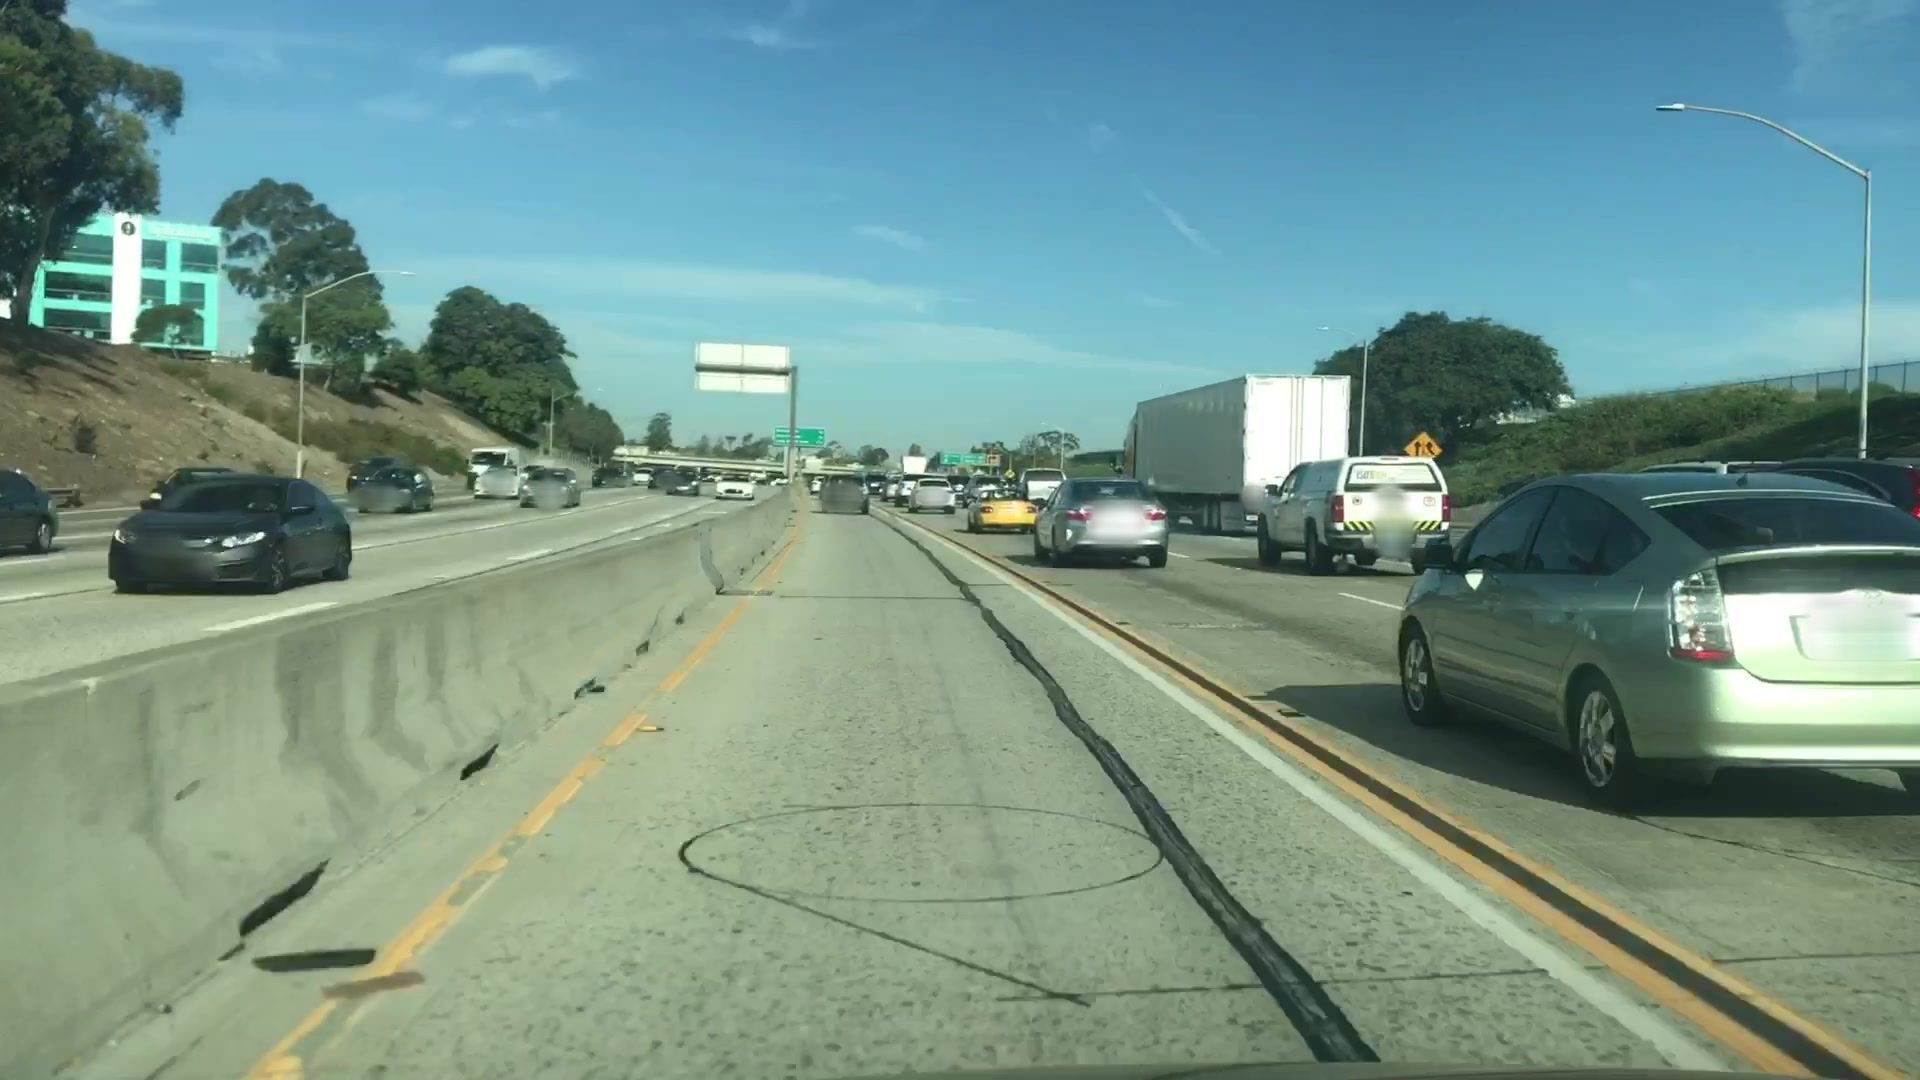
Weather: clear
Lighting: day
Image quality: good
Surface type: railway
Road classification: motorway
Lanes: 6
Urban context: urban centre
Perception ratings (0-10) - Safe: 0.98, Lively: 1.32, Beautiful: 1.98, Boring: 4.93, Depressing: 6.85, Wealthy: 2.02